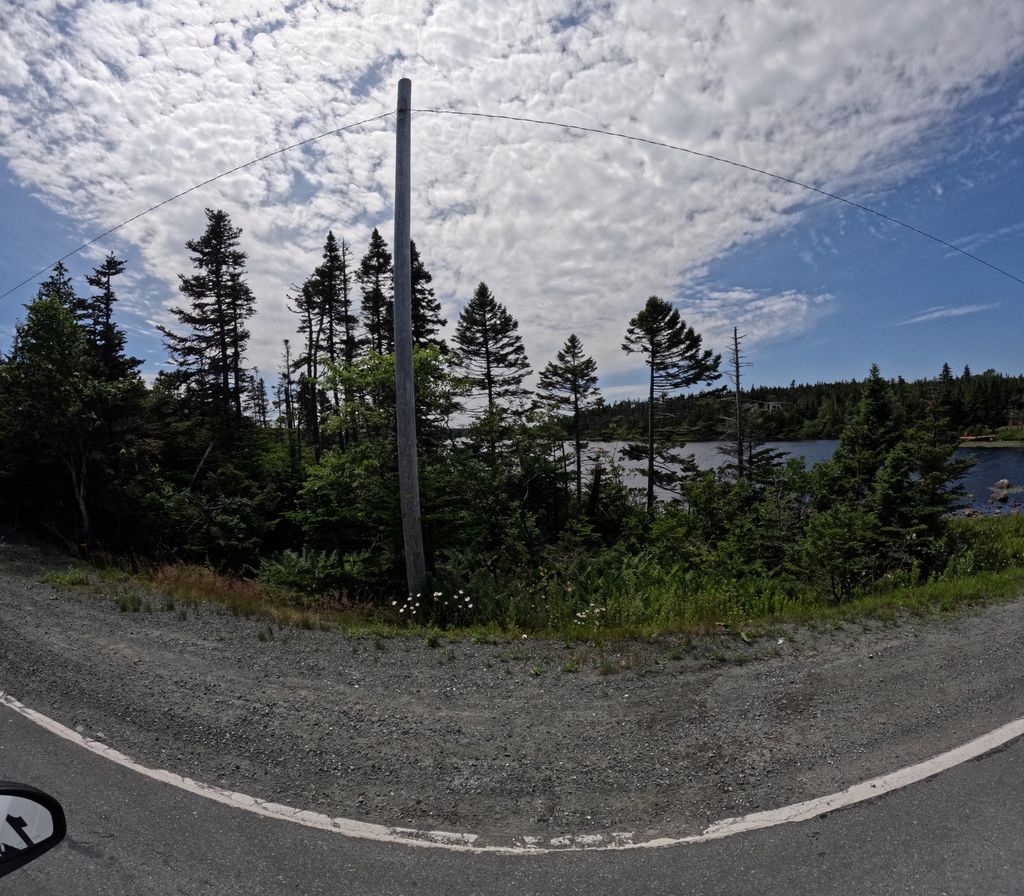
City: st_johns